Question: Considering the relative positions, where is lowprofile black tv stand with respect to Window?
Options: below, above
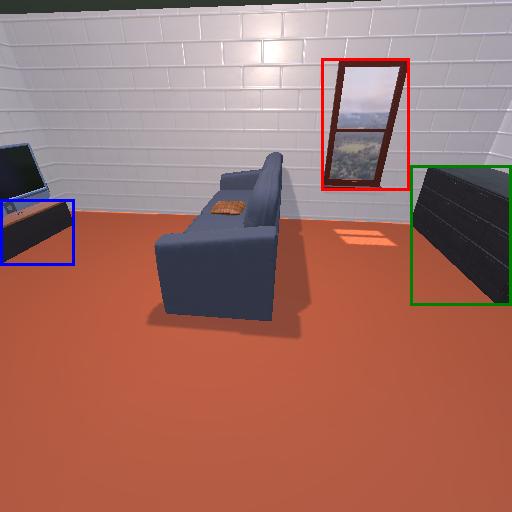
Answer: below